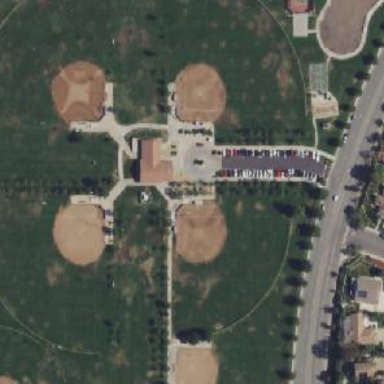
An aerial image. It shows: Baseball pitch for leisure land.